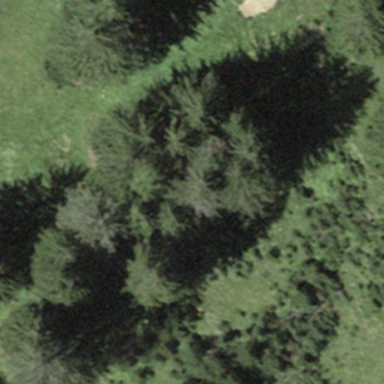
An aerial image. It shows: Forest with mixture of leaf types and cycles.